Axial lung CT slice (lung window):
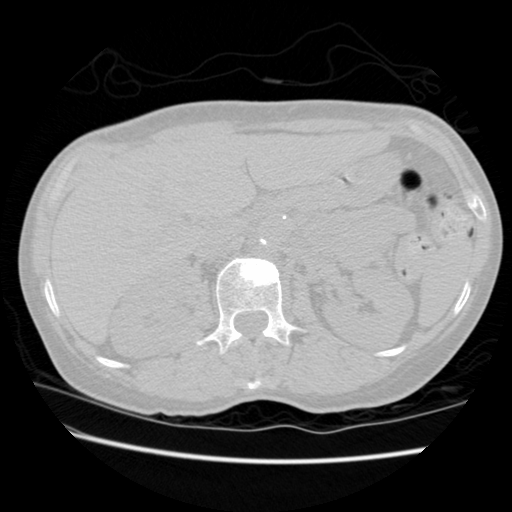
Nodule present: no